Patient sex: M
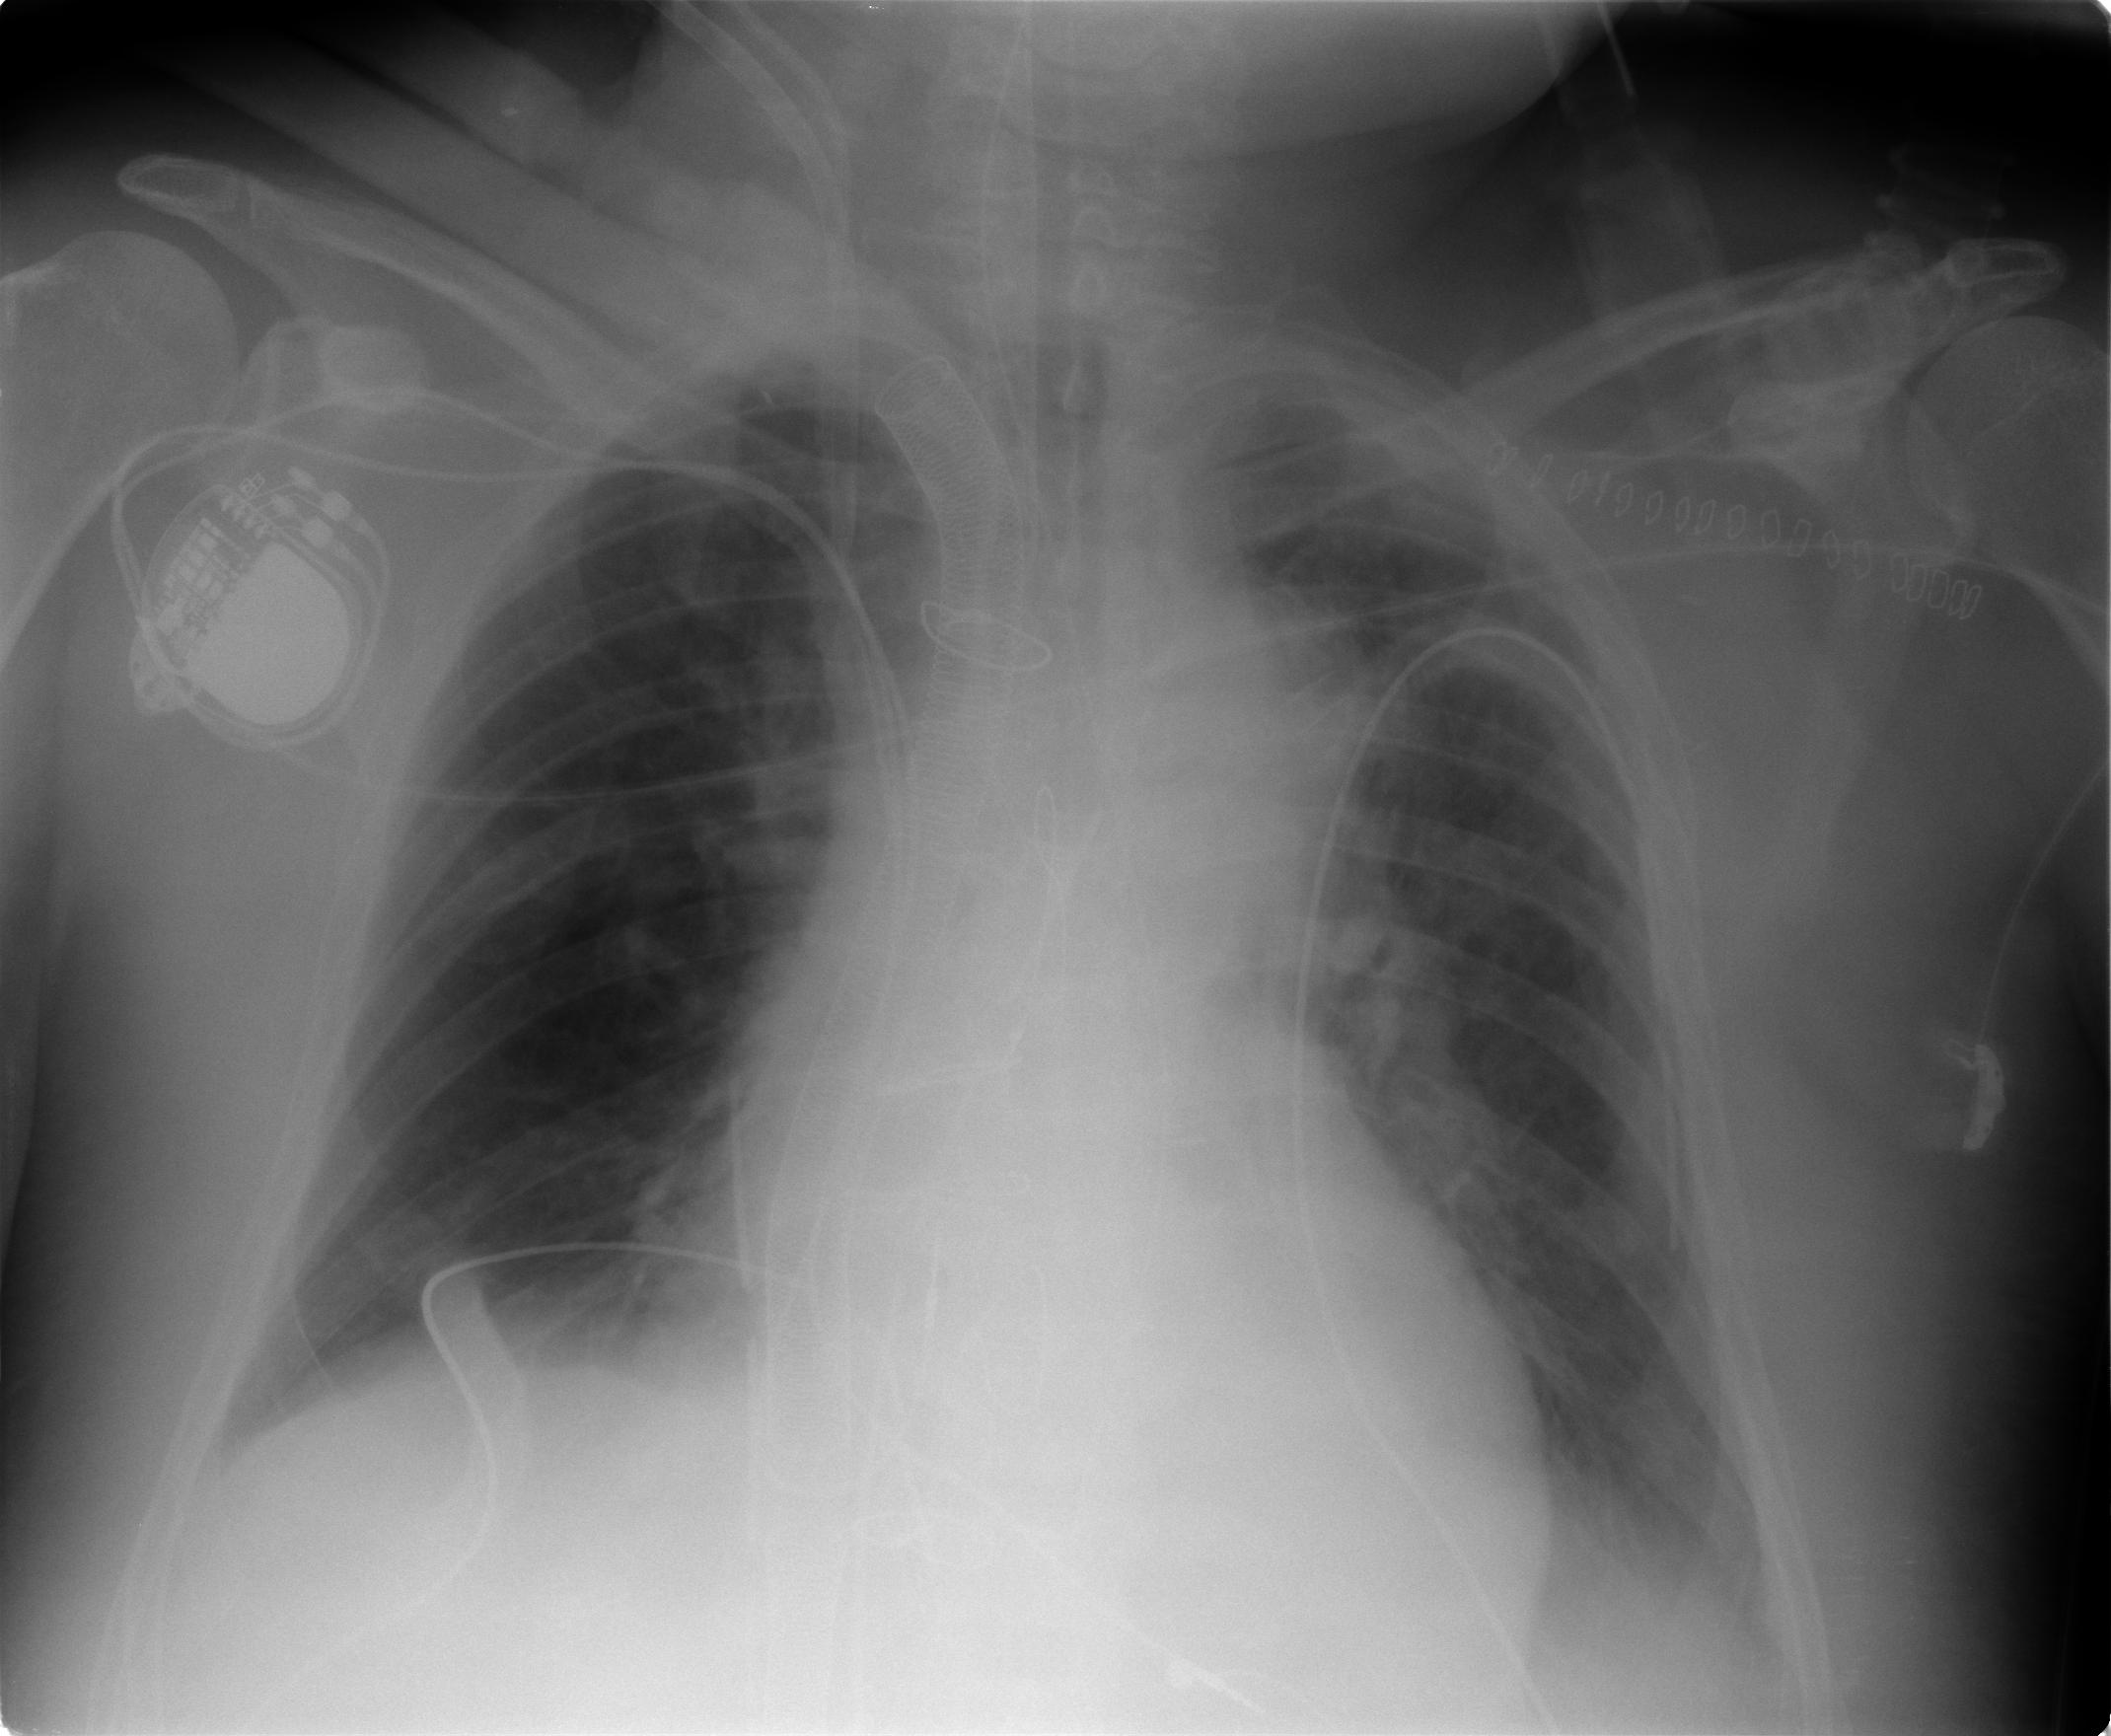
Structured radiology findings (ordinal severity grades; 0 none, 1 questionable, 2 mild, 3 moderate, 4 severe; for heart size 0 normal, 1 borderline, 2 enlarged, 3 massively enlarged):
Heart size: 2
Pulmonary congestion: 1
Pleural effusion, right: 1
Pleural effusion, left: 1
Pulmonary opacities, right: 0
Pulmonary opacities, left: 0
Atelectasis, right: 2
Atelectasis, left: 2